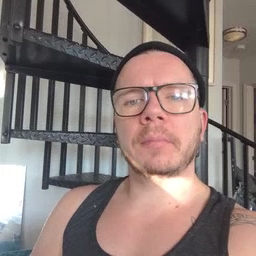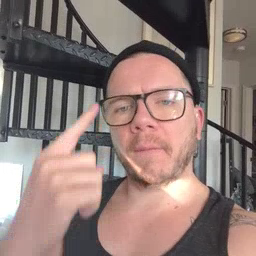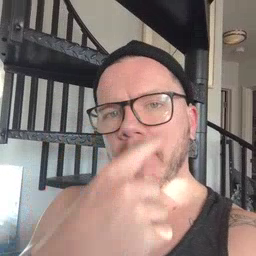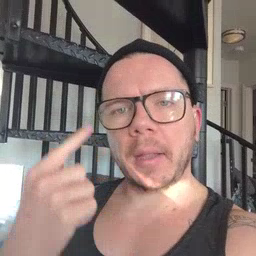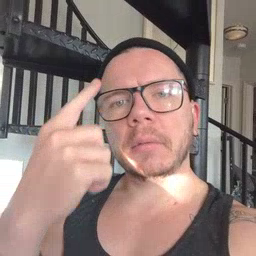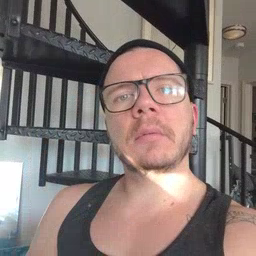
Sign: face